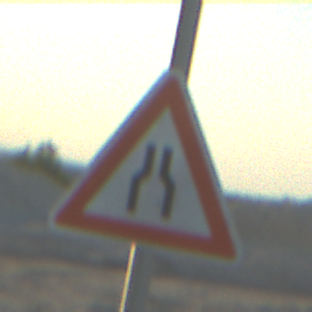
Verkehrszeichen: VerengteFahrbahn
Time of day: SunriseSunset
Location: Outdoor (Beach)
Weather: Clear
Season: NotSpecified
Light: Natural